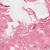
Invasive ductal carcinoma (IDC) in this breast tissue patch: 0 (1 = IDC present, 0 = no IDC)